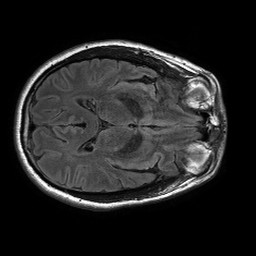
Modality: FLAIR
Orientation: axial
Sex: male
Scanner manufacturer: philips
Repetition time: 11 s
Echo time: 0.125 s